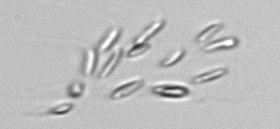
Label: Dinobryon